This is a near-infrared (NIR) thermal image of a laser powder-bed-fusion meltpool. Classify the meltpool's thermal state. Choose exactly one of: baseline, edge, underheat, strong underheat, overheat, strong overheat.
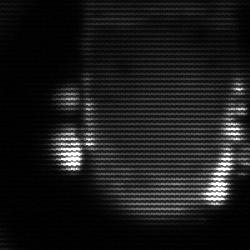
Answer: baseline